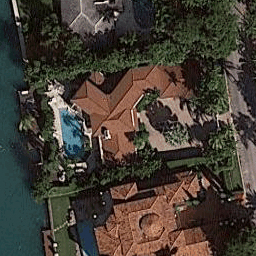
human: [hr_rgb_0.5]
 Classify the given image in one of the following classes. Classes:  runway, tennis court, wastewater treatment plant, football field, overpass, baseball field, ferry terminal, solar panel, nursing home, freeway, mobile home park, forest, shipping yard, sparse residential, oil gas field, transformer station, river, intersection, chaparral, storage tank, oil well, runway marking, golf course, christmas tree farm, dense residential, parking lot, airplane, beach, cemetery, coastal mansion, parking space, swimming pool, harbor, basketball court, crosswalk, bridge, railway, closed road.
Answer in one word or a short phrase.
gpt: coastal mansion